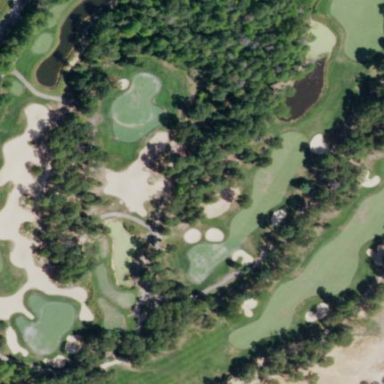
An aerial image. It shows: Water hazard on golf course.